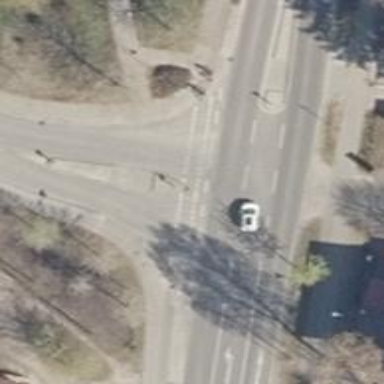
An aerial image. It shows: Unmarked crossing on the road with dashes for cycleway markings.